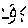
Label: sun